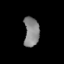
Tissue: lung
Cell type: Epithelial cells
Senescence score: 0.2396
Nuclear area (px): 438
Mean DAPI intensity: 134.751